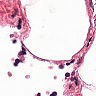
Metastatic tissue present: no